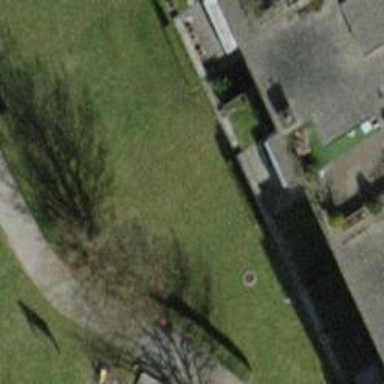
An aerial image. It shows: Brown bench in the vicinity.